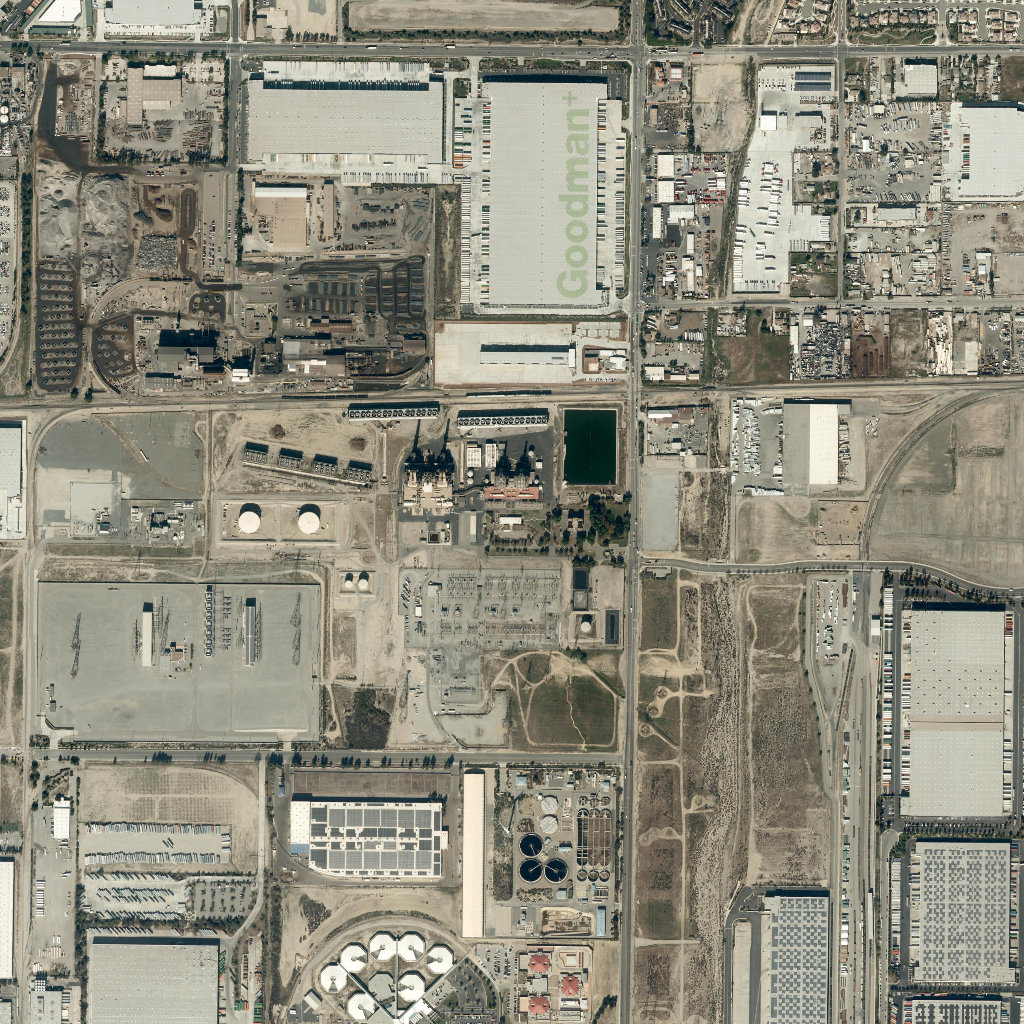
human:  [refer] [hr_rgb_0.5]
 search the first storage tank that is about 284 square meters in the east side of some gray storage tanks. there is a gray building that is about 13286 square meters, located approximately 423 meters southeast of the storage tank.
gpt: <box>[[34, 56, 36, 57, 0]]</box>